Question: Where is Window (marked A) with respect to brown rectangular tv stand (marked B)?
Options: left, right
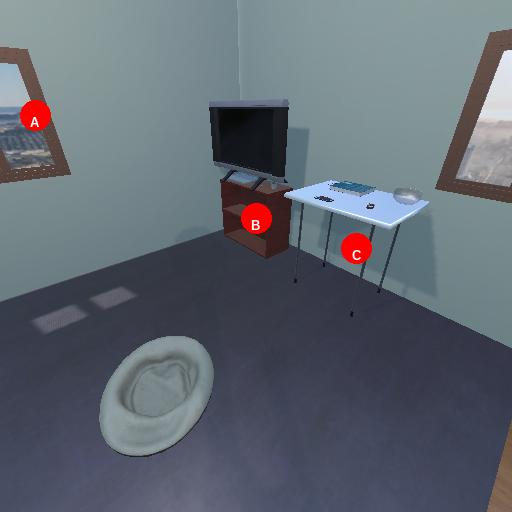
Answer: left